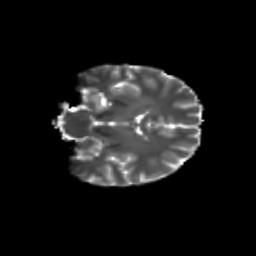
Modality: T2w
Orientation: coronal
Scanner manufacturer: siemens
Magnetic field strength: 3 T
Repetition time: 9.2 s
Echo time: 0.084 s